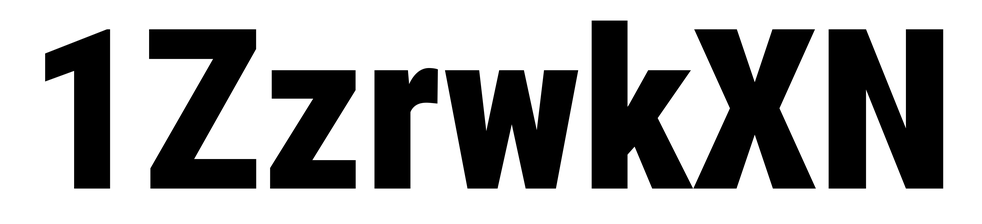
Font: Roboto_Condensed_Black